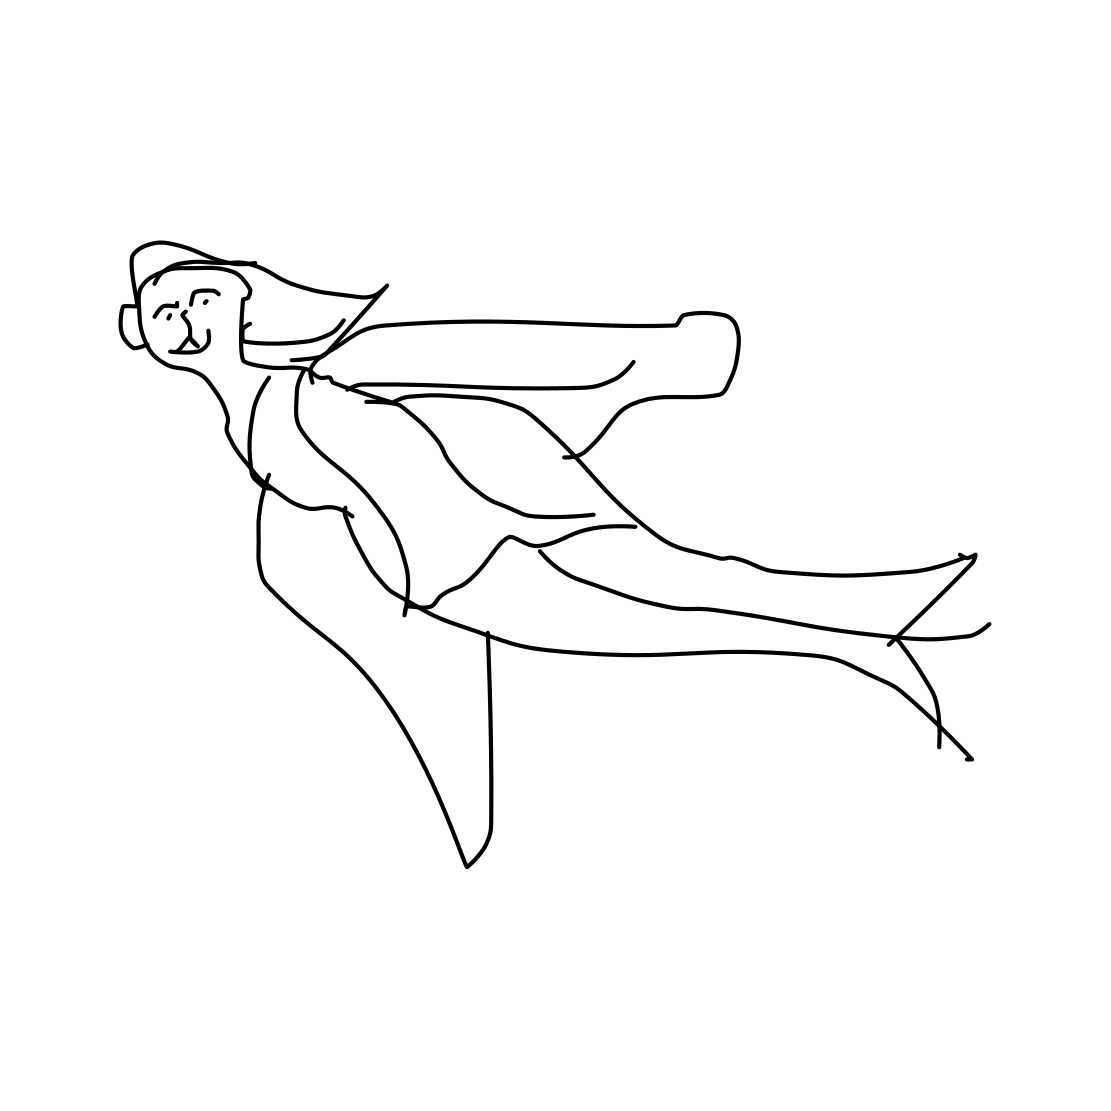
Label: mermaid